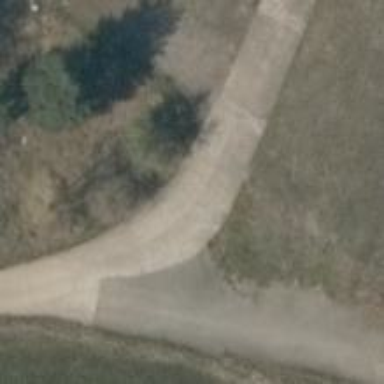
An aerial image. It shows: Service road with concrete surface.